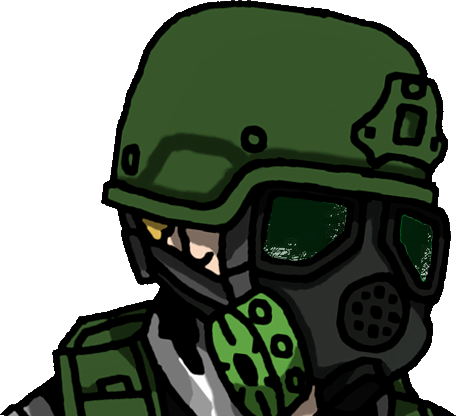
Label: 5_Withered_Wojak